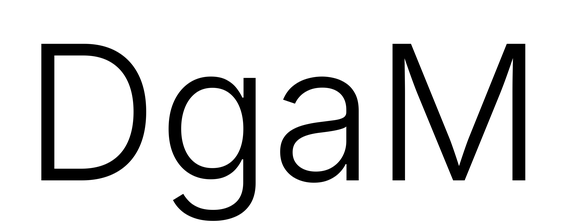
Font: Inter_Light